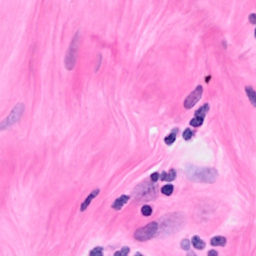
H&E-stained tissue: Breast